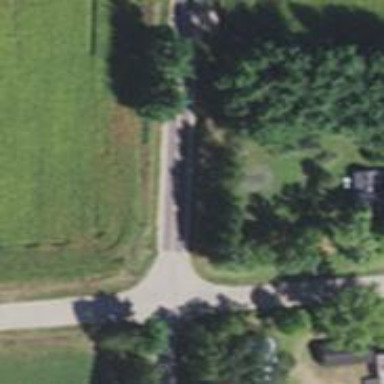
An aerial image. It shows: Tertiary road with asphalt surface.